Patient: sex M, age 49
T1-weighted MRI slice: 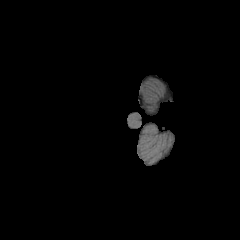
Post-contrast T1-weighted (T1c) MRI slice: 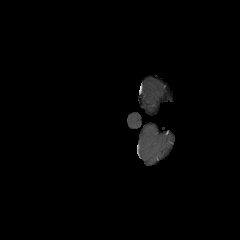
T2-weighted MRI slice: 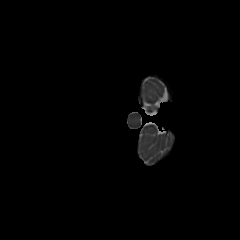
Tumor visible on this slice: no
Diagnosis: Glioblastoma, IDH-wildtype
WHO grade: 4